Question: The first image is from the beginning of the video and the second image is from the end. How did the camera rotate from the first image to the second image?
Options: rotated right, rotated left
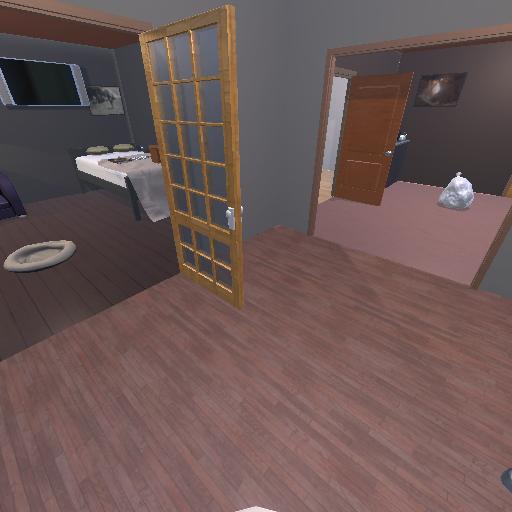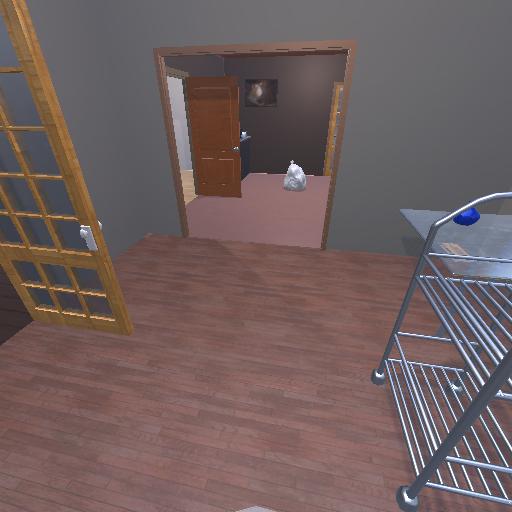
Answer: rotated right